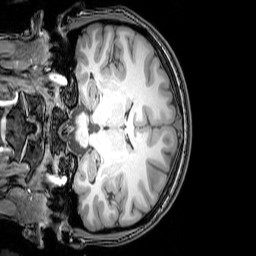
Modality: T1w
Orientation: coronal
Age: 20
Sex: female
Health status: healthy
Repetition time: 0.081 s
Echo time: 0.037 s